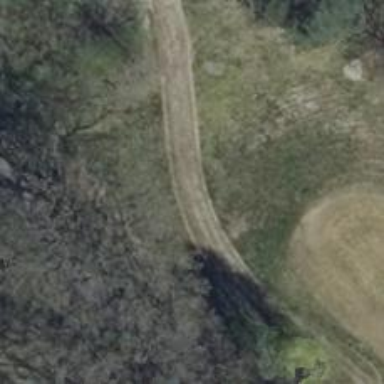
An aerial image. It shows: Paved footway.